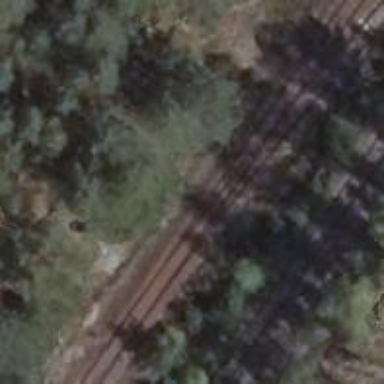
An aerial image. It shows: Railway switch with the turnout on the right side.